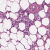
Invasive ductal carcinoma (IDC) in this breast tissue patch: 0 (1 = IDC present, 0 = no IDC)